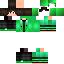
A male human skin with green skin, wearing brown long hair dressed in a green hoodie and black pants, featuring a closed mouth.